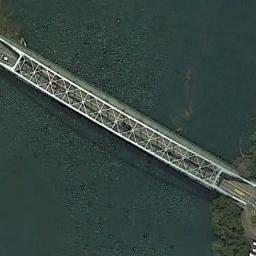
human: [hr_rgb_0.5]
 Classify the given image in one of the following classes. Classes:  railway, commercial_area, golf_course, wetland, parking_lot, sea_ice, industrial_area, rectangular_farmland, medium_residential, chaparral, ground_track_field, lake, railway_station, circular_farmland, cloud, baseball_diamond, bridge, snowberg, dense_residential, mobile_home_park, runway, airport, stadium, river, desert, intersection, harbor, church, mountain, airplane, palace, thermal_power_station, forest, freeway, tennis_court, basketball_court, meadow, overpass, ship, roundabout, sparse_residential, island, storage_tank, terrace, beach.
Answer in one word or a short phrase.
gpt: bridge